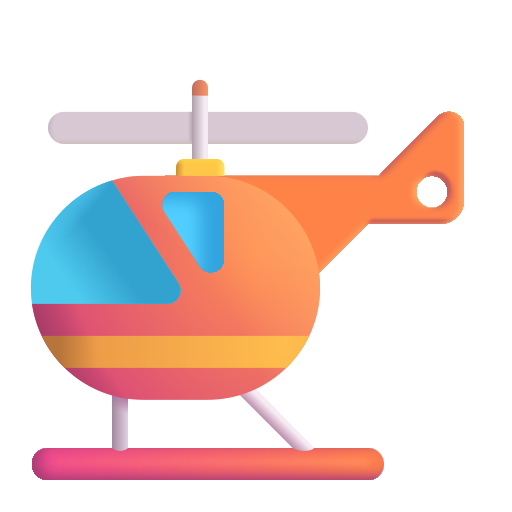
helicopter color